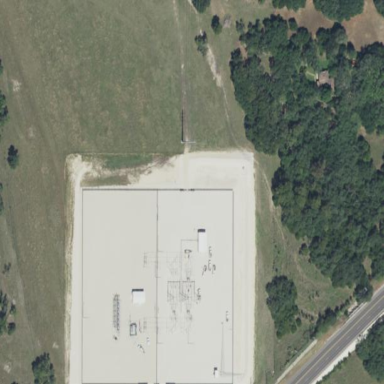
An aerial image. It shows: Distribution level power substation surrounded by fence.